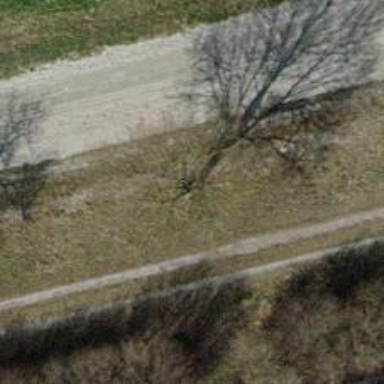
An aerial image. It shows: Deciduous tree along avenue.